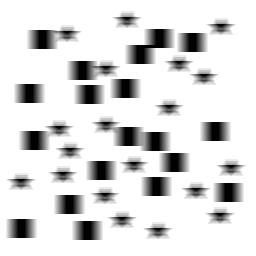
Squares: 19
Triangles: 0
Stars: 19
Total shapes: 38